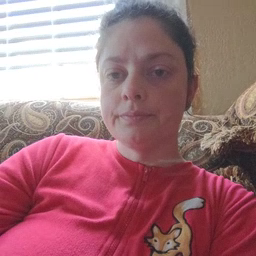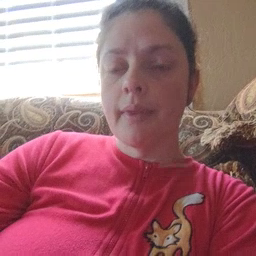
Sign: dog